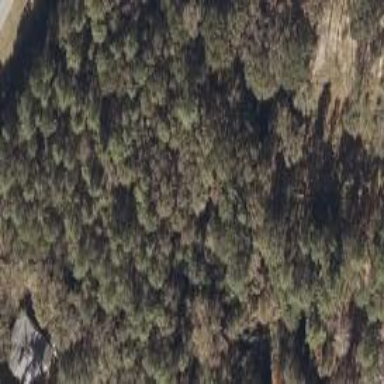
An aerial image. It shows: Mixed leaf woodland.